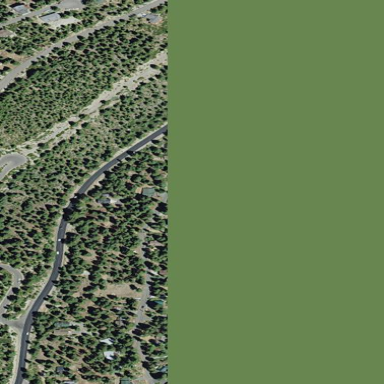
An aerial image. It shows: Evergreen needle-leaved woodland.